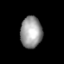
Tissue: lung
Cell type: Epithelial cells
Senescence score: 0.2199
Nuclear area (px): 658
Mean DAPI intensity: 155.55